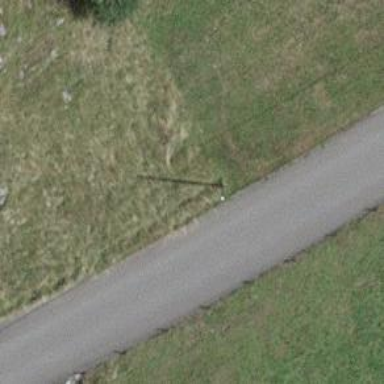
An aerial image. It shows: Minor power line.